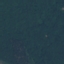
Label: Forest